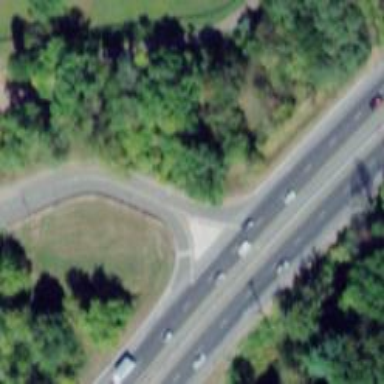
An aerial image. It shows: Trunk link highway.